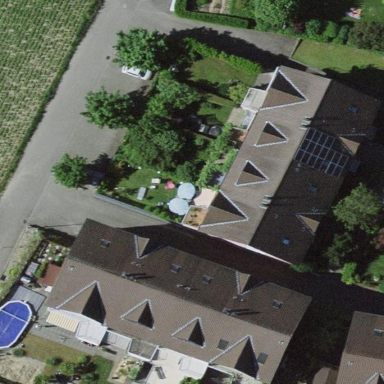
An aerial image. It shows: Terrace-style building with gabled roof.